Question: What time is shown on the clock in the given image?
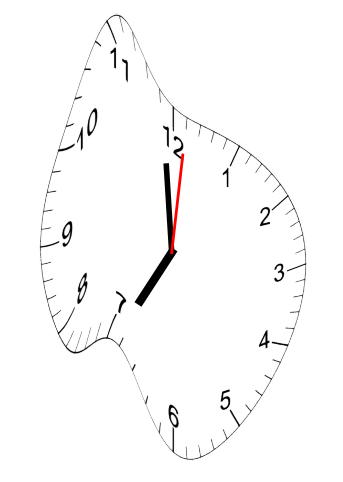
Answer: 06:59:01